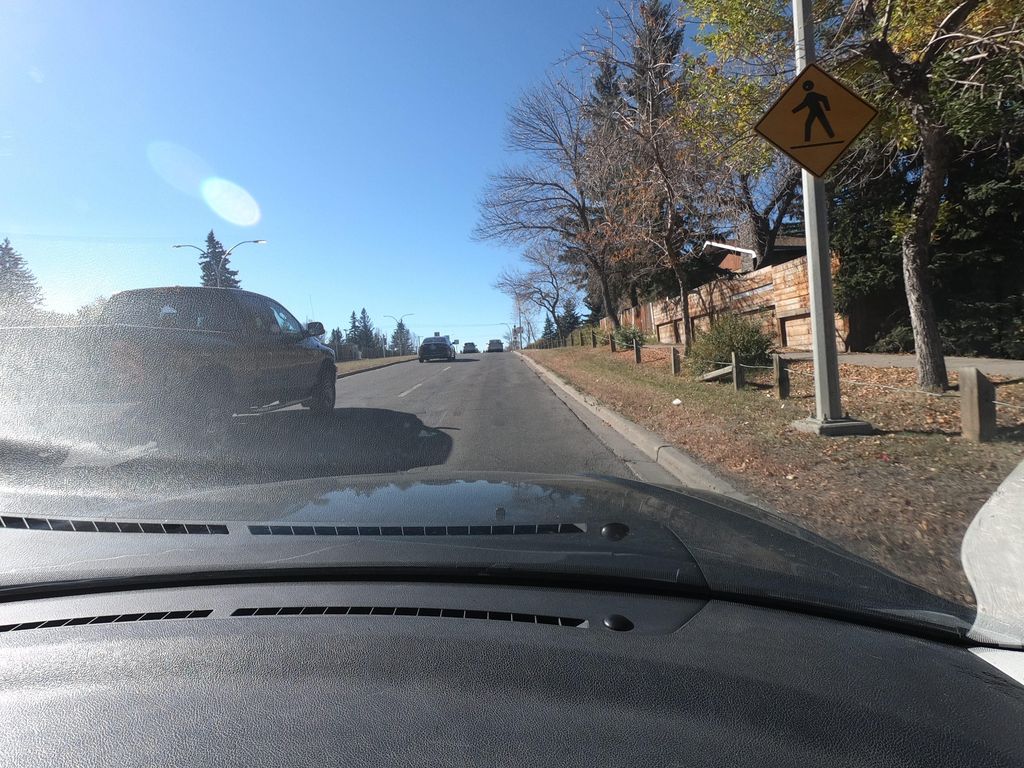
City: calgary